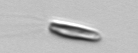
Label: Chrysochromulina